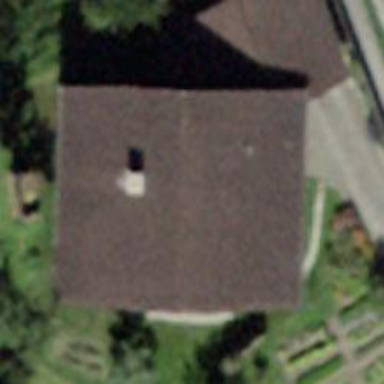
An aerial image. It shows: Detached building with gabled roof.